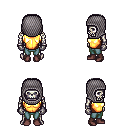
a pixel art fantasy rpg character, male body template, skeleton, gold chest armor, teal pants, gray short mohawk hairstyle, chain hood, metal gloves, maroon shoes, four views (front, back, left, right), 2x2 character sprite sheet, small pixel art, hard edges, no anti-aliasing